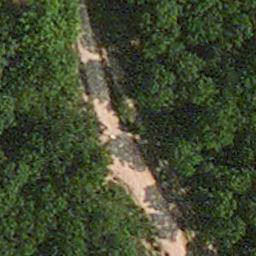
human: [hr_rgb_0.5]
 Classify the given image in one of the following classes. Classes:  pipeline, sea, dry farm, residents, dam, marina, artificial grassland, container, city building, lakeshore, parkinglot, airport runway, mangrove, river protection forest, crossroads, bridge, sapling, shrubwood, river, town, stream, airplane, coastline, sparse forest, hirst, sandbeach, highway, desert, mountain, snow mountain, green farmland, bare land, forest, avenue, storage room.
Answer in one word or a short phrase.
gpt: avenue